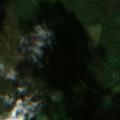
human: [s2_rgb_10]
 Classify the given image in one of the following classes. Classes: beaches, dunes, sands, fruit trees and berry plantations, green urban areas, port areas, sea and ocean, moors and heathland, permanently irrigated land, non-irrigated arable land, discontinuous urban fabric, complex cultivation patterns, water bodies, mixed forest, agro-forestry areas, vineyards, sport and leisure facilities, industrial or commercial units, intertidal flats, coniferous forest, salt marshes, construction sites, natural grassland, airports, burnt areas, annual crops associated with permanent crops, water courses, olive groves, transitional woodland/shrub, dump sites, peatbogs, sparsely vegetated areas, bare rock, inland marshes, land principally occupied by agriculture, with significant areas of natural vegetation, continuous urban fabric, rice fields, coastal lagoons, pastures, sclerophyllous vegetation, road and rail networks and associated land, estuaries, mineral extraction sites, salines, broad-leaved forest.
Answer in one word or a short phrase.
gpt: coniferous forest, mixed forest